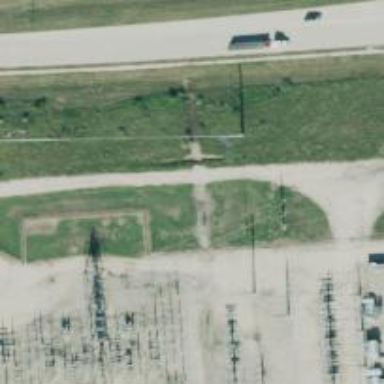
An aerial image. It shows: Power pole.